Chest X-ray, PA view. Patient: 82 years old, sex M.
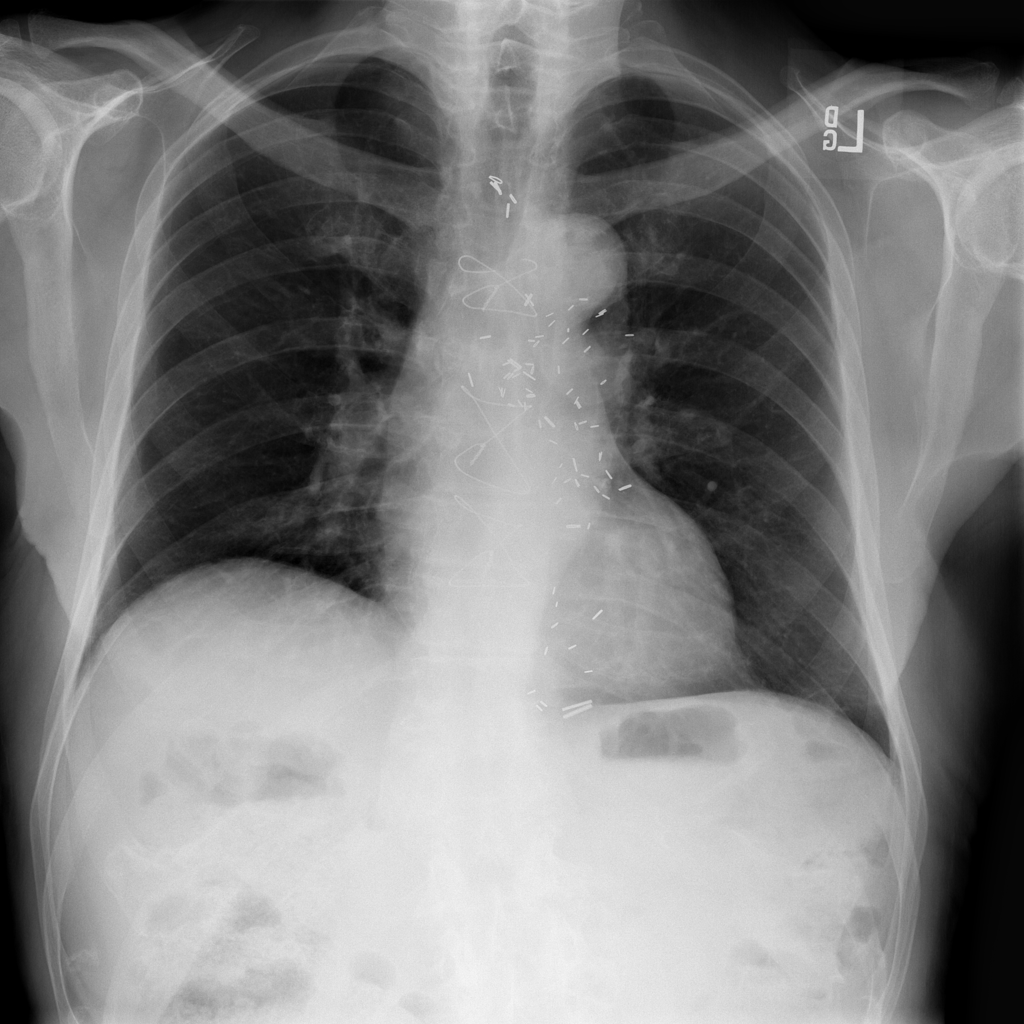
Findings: No Finding